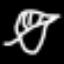
Label: leaf